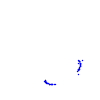
Particle: proton